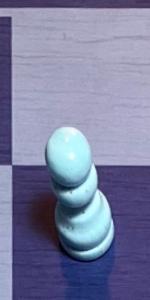
Label: Pawn_White